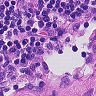
Metastatic tissue present: no